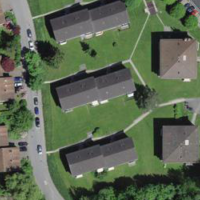
EUNIS habitat code: 55
Species observed at this site:
Cornus sanguinea